Chest X-ray:
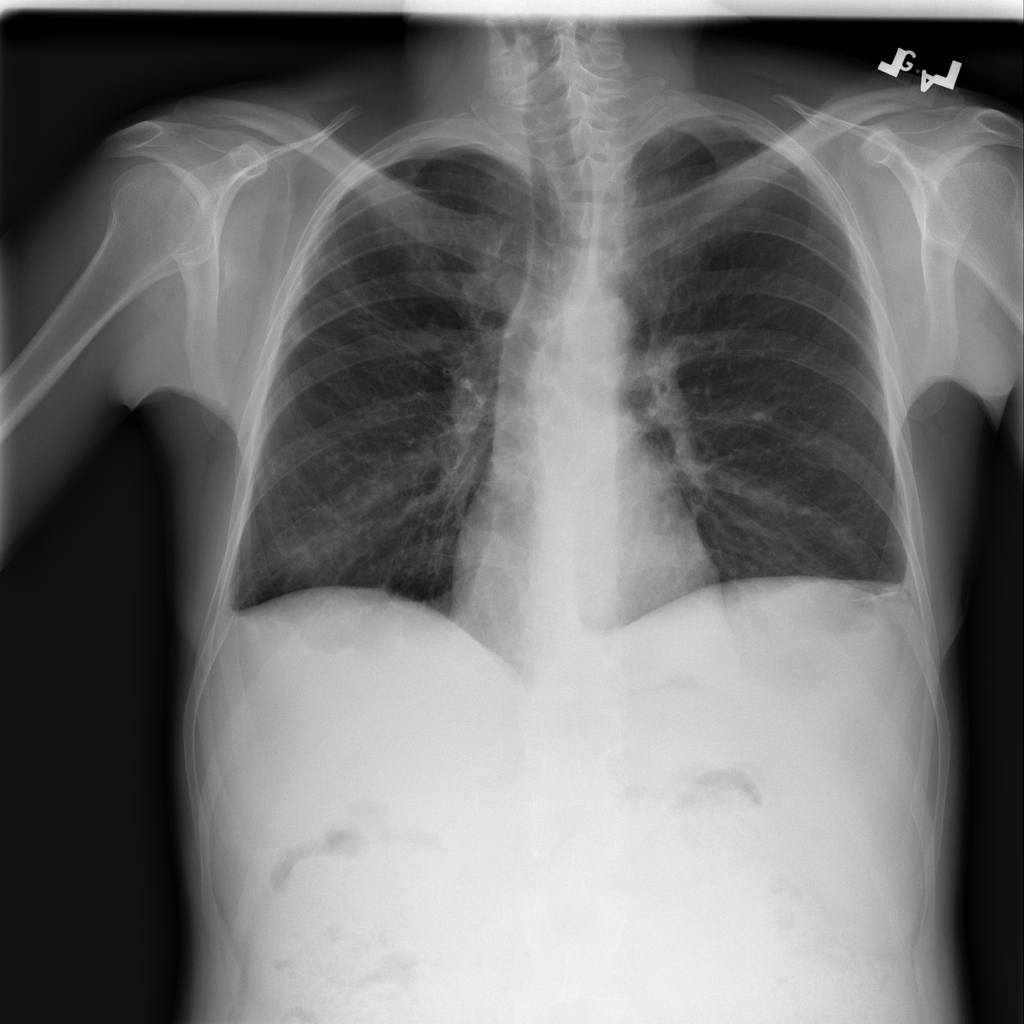
Findings: Fibrosis, Pleural Thickening
No abnormal finding: no